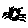
Label: cat